Question: I want to create something like this on picture, but i don't have idea how to create button in html [bootstrap] with bottom-border radious?
Here is sample if what i want to create

Is it possible to create buttons like that or do something in css.
Here is my try..
'''
<div class="col-md-12">
<a class=" col-md-6 btn btn-success btn-large btn1" href="#" style="color: rgb(255, 255, 255); background-image: -moz-linear-gradient(center top , rgb(98, 196, 98), rgb(81, 163, 81)); background-color: rgb(81, 163, 81);">Success</a>
<a class=" col-md-6 btn btn-success btn-large btn2" href="#" style="color: rgb(255, 255, 255); background-image: -moz-linear-gradient(center top , rgb(98, 196, 98), rgb(81, 163, 81)); background-color: rgb(81, 163, 81);">Success</a>
<div class="circle">
<img class=" logo img-responsive" src="images/biz_club.jpg"/></div>
</div>
<a class=" col-md-6 btn btn-success btn-large btn3" href="#" style="color: rgb(255, 255, 255); background-image: -moz-linear-gradient(center top , rgb(98, 196, 98), rgb(81, 163, 81)); background-color: rgb(81, 163, 81);">Success</a>
<a class=" col-md-6 btn btn-success btn-large btn4" href="#" style="color: rgb(255, 255, 255); background-image: -moz-linear-gradient(center top , rgb(98, 196, 98), rgb(81, 163, 81)); background-color: rgb(81, 163, 81);">Success</a>
</div>
'''
This look ok, but i need that border-bottom of button to be bend.
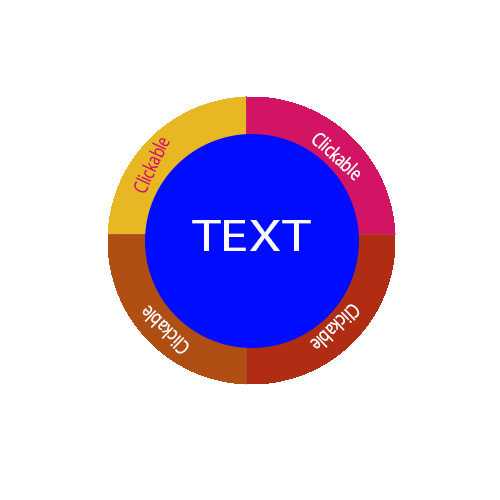
Answer: You could use : 'border-radius', 'overflow', 'position' and 'transform'. <URL>
HTML
'''
<div>
<a href><span>Success</span></a>
<a href><span>Success</span></a>
<a href><span>Success</span></a>
<a href><span>Success</span></a>
<img src="http://dummyimage.com/140x140/059/000&text=TEXT"/>
</div>
'''
CSS
'''
div {
width:200px;
margin:1em auto;
position:relative;
}
a {
float:left;
height:100px;
width:100px;
background:gray;
text-align:center;
}
a span {
display:inline-block;
transform:rotate(-45deg);
line-height:70px;
color:white;
}
a+a span {/* or use a:nth-child(2) span or a ~ a span */
transform:rotate(45deg);
}
a+a+a span {
transform:rotate(-135deg);
line-height:125px;
}
a+a+a+a span {
transform:rotate(135deg);
line-height:125px;
}
a+a {/* or use a:nth-child(2) or a ~ a */
background:lime;
}
a+a+a {
background:purple;
}
a+a+a+a {
background:tomato;
}
img {
position:absolute;
top:30px;
left:30px;
}
div, img {
border-radius:100%;
overflow:hidden;
box-shadow:0 0 5px;
}
'''